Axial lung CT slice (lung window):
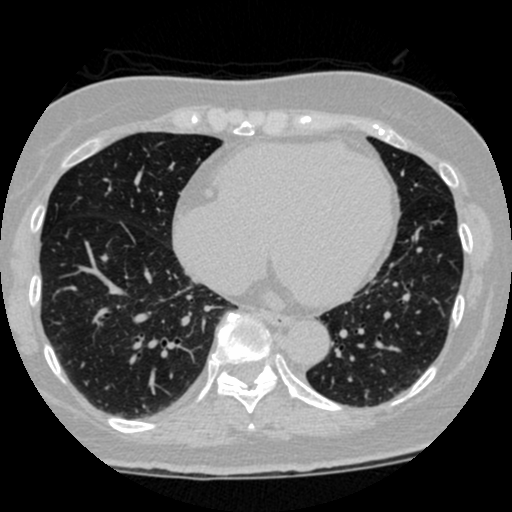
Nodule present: no